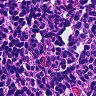
Metastatic tissue present: no